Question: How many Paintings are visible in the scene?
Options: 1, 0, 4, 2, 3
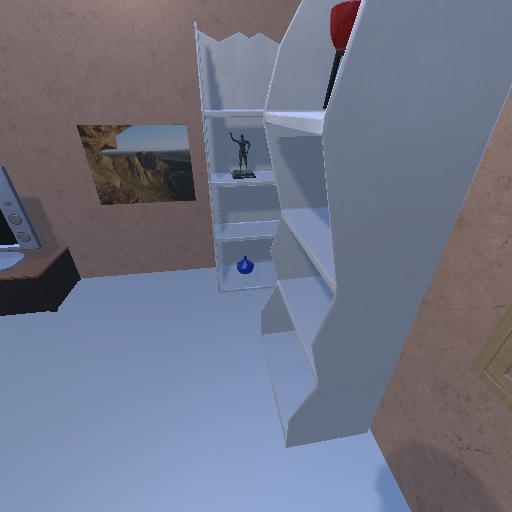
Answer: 1